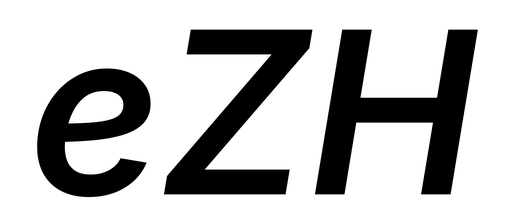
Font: Inter-Italic_SemiBold_Italic